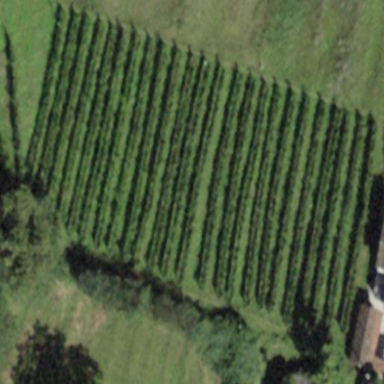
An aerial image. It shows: Vineyard.